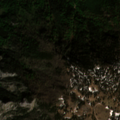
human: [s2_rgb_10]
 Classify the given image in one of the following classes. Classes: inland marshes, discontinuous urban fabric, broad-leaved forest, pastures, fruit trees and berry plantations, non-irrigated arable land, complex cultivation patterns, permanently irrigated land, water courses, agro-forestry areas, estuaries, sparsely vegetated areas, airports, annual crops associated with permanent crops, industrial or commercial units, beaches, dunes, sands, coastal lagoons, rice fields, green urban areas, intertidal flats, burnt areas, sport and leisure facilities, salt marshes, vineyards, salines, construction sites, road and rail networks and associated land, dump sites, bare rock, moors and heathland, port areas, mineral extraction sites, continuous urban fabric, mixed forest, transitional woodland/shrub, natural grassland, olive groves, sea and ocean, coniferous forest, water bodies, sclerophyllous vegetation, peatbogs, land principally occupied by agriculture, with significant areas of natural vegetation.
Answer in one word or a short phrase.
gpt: coniferous forest, natural grassland, transitional woodland/shrub, sparsely vegetated areas